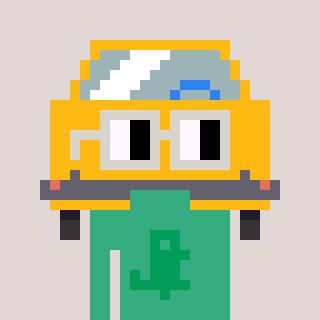
a pixel art character with square light gray glasses, a taxi-shaped head and a teal-colored body on a warm background